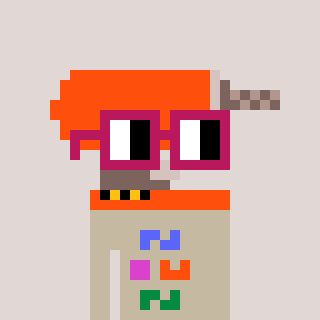
a pixel art character with square dark red glasses, a drill-shaped head and a bege-colored body on a warm background